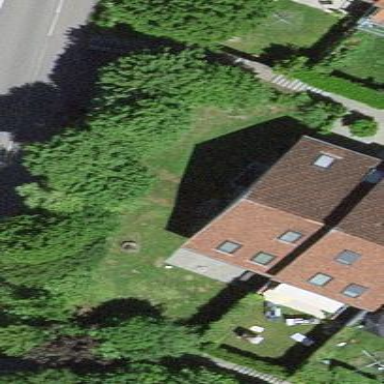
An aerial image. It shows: House with gabled roof that runs across the building.